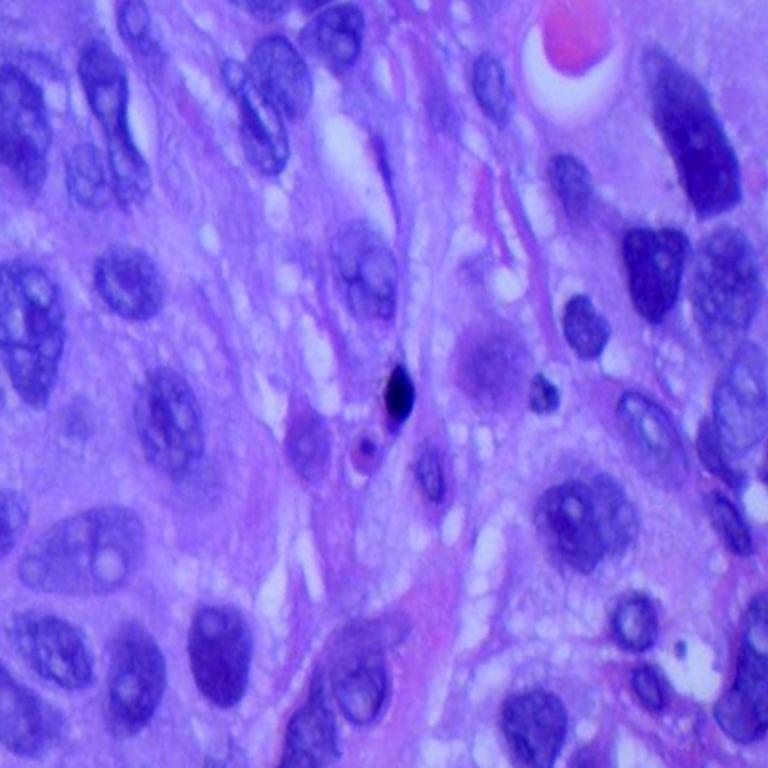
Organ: lung
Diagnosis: squamous carcinomas